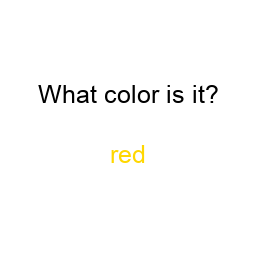
Color: gold
Color name shown: red
Background color: white
Question text color: black